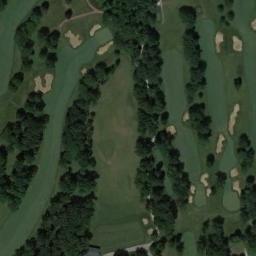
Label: golf_course